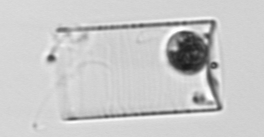
Label: Guinardia_flaccida